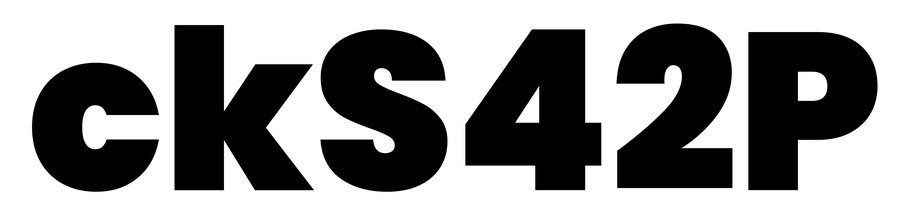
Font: Poppins-Black